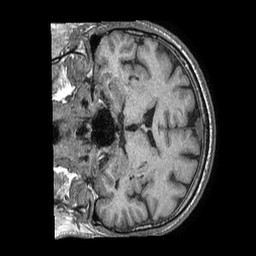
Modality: T1w
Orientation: coronal
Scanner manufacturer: philips
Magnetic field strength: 1.5 T
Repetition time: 0.007701 s
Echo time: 0.003511 s